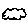
Label: cloud